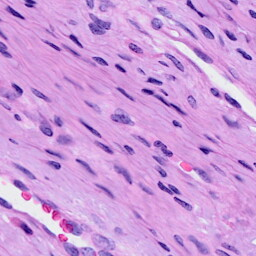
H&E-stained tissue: Cervix